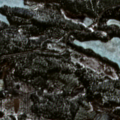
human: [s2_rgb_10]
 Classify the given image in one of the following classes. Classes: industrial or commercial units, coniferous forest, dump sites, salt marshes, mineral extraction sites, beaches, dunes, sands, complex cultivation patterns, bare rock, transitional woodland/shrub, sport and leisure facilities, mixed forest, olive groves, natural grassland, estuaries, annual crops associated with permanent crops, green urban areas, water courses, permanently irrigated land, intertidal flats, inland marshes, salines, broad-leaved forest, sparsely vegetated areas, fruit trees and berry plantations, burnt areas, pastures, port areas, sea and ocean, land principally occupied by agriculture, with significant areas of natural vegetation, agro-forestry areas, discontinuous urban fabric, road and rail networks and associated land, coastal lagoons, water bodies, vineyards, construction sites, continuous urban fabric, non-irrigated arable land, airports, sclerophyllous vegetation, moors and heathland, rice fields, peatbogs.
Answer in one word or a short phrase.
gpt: coniferous forest, transitional woodland/shrub, water bodies